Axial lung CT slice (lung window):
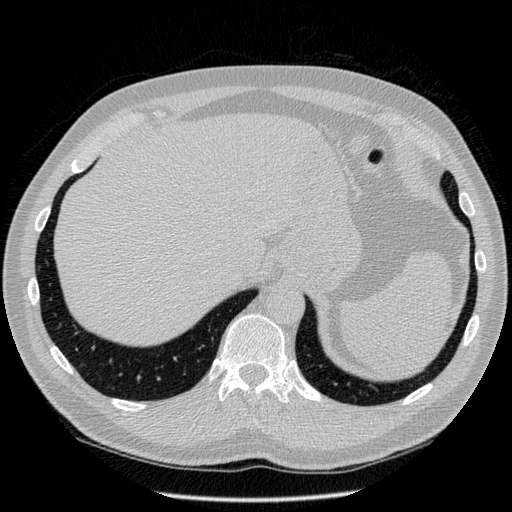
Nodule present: no